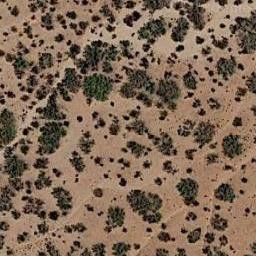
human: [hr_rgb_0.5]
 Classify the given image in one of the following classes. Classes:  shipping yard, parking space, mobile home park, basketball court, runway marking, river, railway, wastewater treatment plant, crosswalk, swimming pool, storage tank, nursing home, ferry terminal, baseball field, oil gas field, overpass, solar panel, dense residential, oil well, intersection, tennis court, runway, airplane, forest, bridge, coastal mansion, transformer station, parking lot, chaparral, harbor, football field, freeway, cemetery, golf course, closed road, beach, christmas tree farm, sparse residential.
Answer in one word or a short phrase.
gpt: chaparral